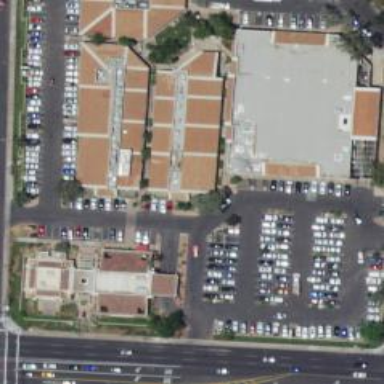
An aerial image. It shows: Building.